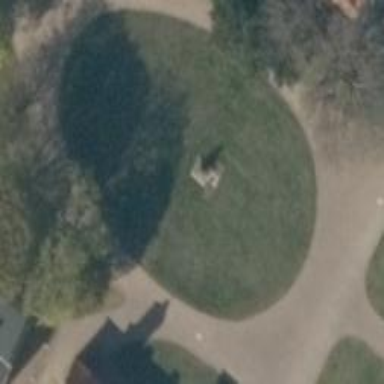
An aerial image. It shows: Historic memorial.